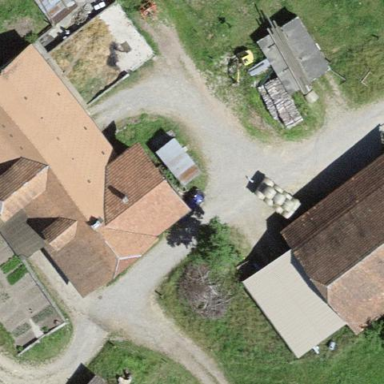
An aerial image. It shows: Farmyard area.